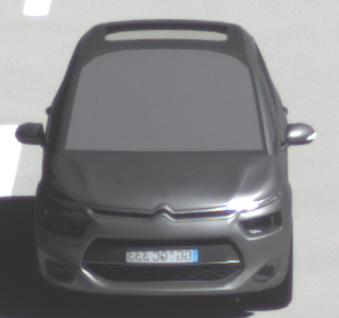
Make: Citroen
Model: Grand C4 Picasso VTi 120
Detailed model: Grand C4 Picasso (II)
Model produced from: 2013/10
Model produced until: 2015/02
Doors: 5
Color: gray
Road condition: dry road
Daytime: morning or afternoon
Contrast: high contrast